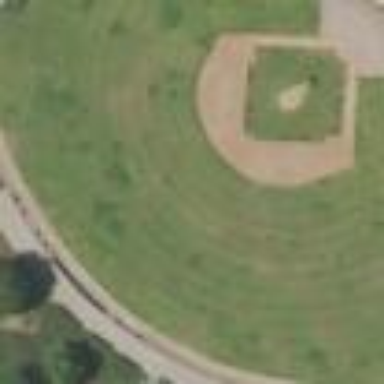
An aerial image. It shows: Grass baseball pitch for leisure and sport.